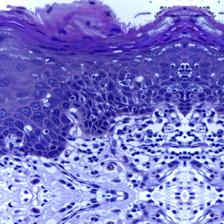
Diagnosis: Normal